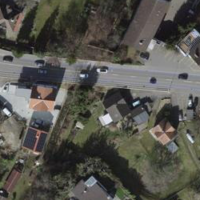
EUNIS habitat code: 54
Species observed at this site:
Asplenium scolopendrium